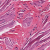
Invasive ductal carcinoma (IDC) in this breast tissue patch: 0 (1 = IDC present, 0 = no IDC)